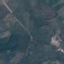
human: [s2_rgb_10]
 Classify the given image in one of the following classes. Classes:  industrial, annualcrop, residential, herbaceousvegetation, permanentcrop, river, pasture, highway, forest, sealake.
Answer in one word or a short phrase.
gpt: PermanentCrop